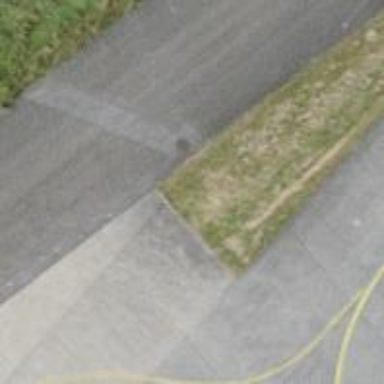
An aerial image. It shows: Image of taxiway at airport.